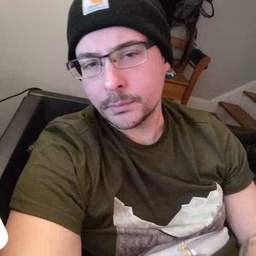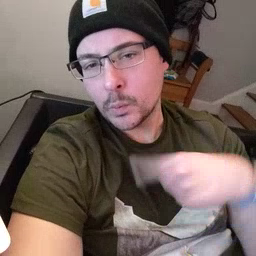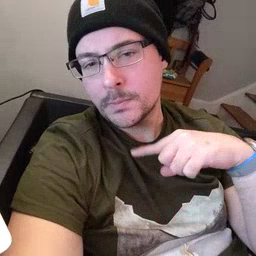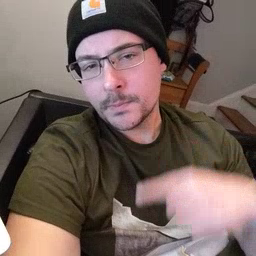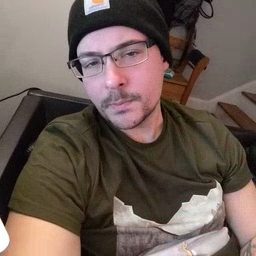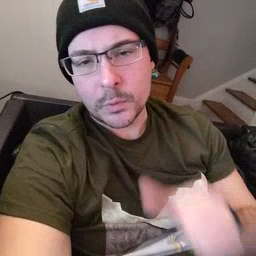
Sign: weus